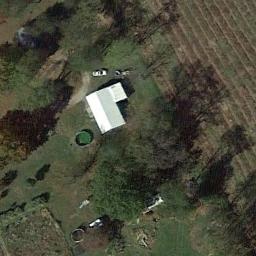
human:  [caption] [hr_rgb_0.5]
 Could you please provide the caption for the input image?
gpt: In a sparse residential area there is a house and several withered trees surrounded by grass .

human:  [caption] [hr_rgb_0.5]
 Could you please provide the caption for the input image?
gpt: Many trees are around the sparse residential .

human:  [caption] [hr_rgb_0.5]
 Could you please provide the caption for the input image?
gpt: There are circular swimming pools beside this house .

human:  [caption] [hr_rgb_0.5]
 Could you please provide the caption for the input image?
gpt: The sparse residential is on the grass next to the farmland and some trees .

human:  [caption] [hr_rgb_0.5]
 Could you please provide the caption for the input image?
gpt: A sparse residential area with some trees and a white building .